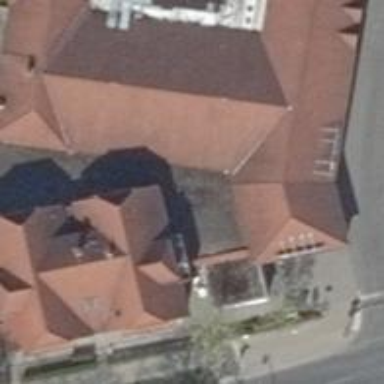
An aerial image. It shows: Cafe.